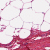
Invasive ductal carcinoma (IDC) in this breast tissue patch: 0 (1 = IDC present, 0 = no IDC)